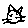
Label: cat